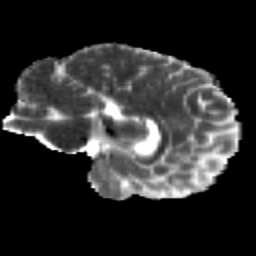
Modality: MD
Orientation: sagittal
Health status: healthy
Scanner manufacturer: siemens
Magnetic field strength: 3 T
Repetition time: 12 s
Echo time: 0.092 s